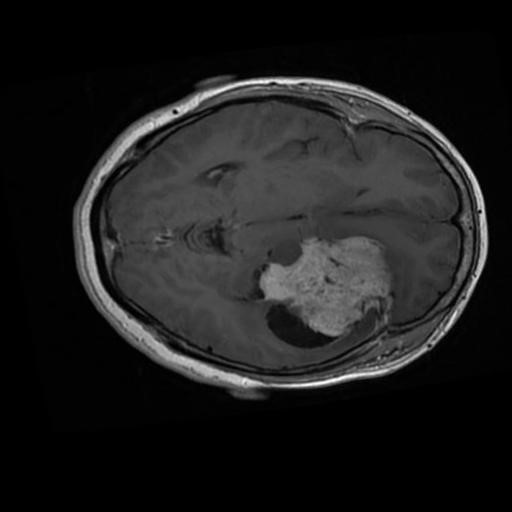
Label: brain_menin